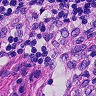
Metastatic tissue present: no